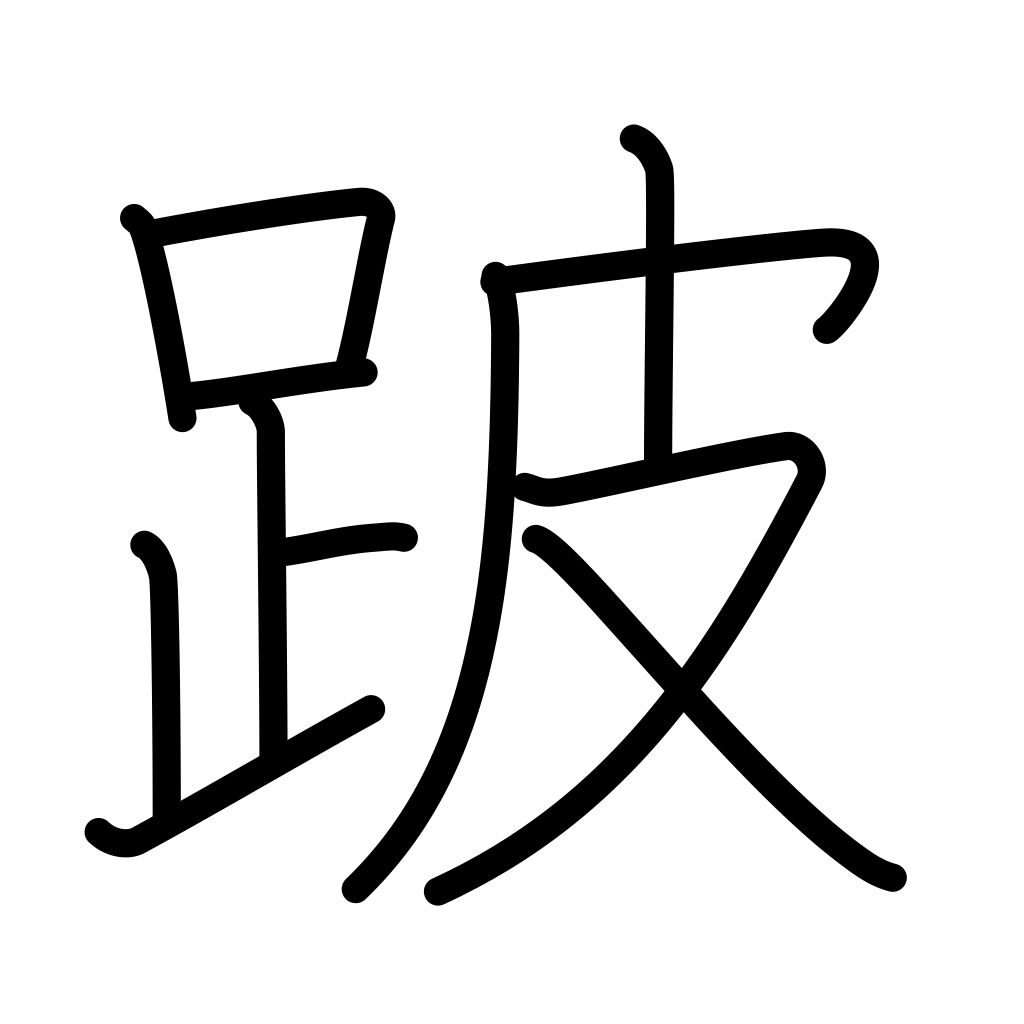
Meaning: lame, lameness, odd shoe